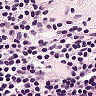
Metastatic tissue present: no